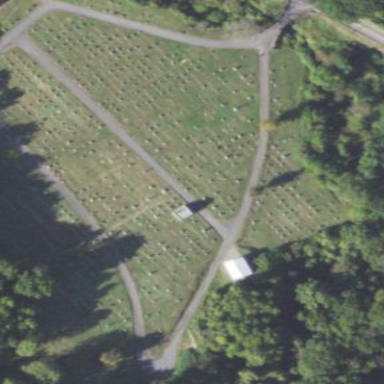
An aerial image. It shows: Cemetery or graveyard.